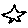
Label: star